Question: I want to make a horizontal number picker as shown in the image below:

I tried using horizontal listview and pageview widgets but couldn't do it. I've even tried using some GitHub addons such as NumberPicker and Carousel but they don't show the number's on the side.
Thank you!
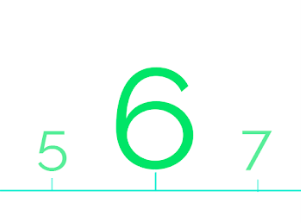
Answer: Please look into <URL>
This has all type of number picker.